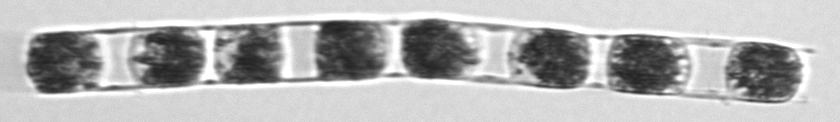
Label: Hemiaulus